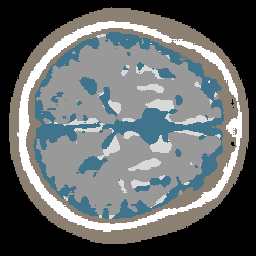
Label: no_lesion